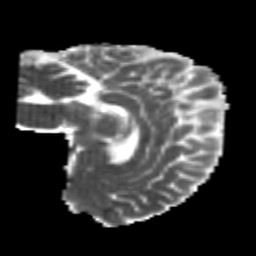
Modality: MD
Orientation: sagittal
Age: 25
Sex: female
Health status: healthy
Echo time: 0.074 s